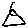
Label: triangle